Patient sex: M
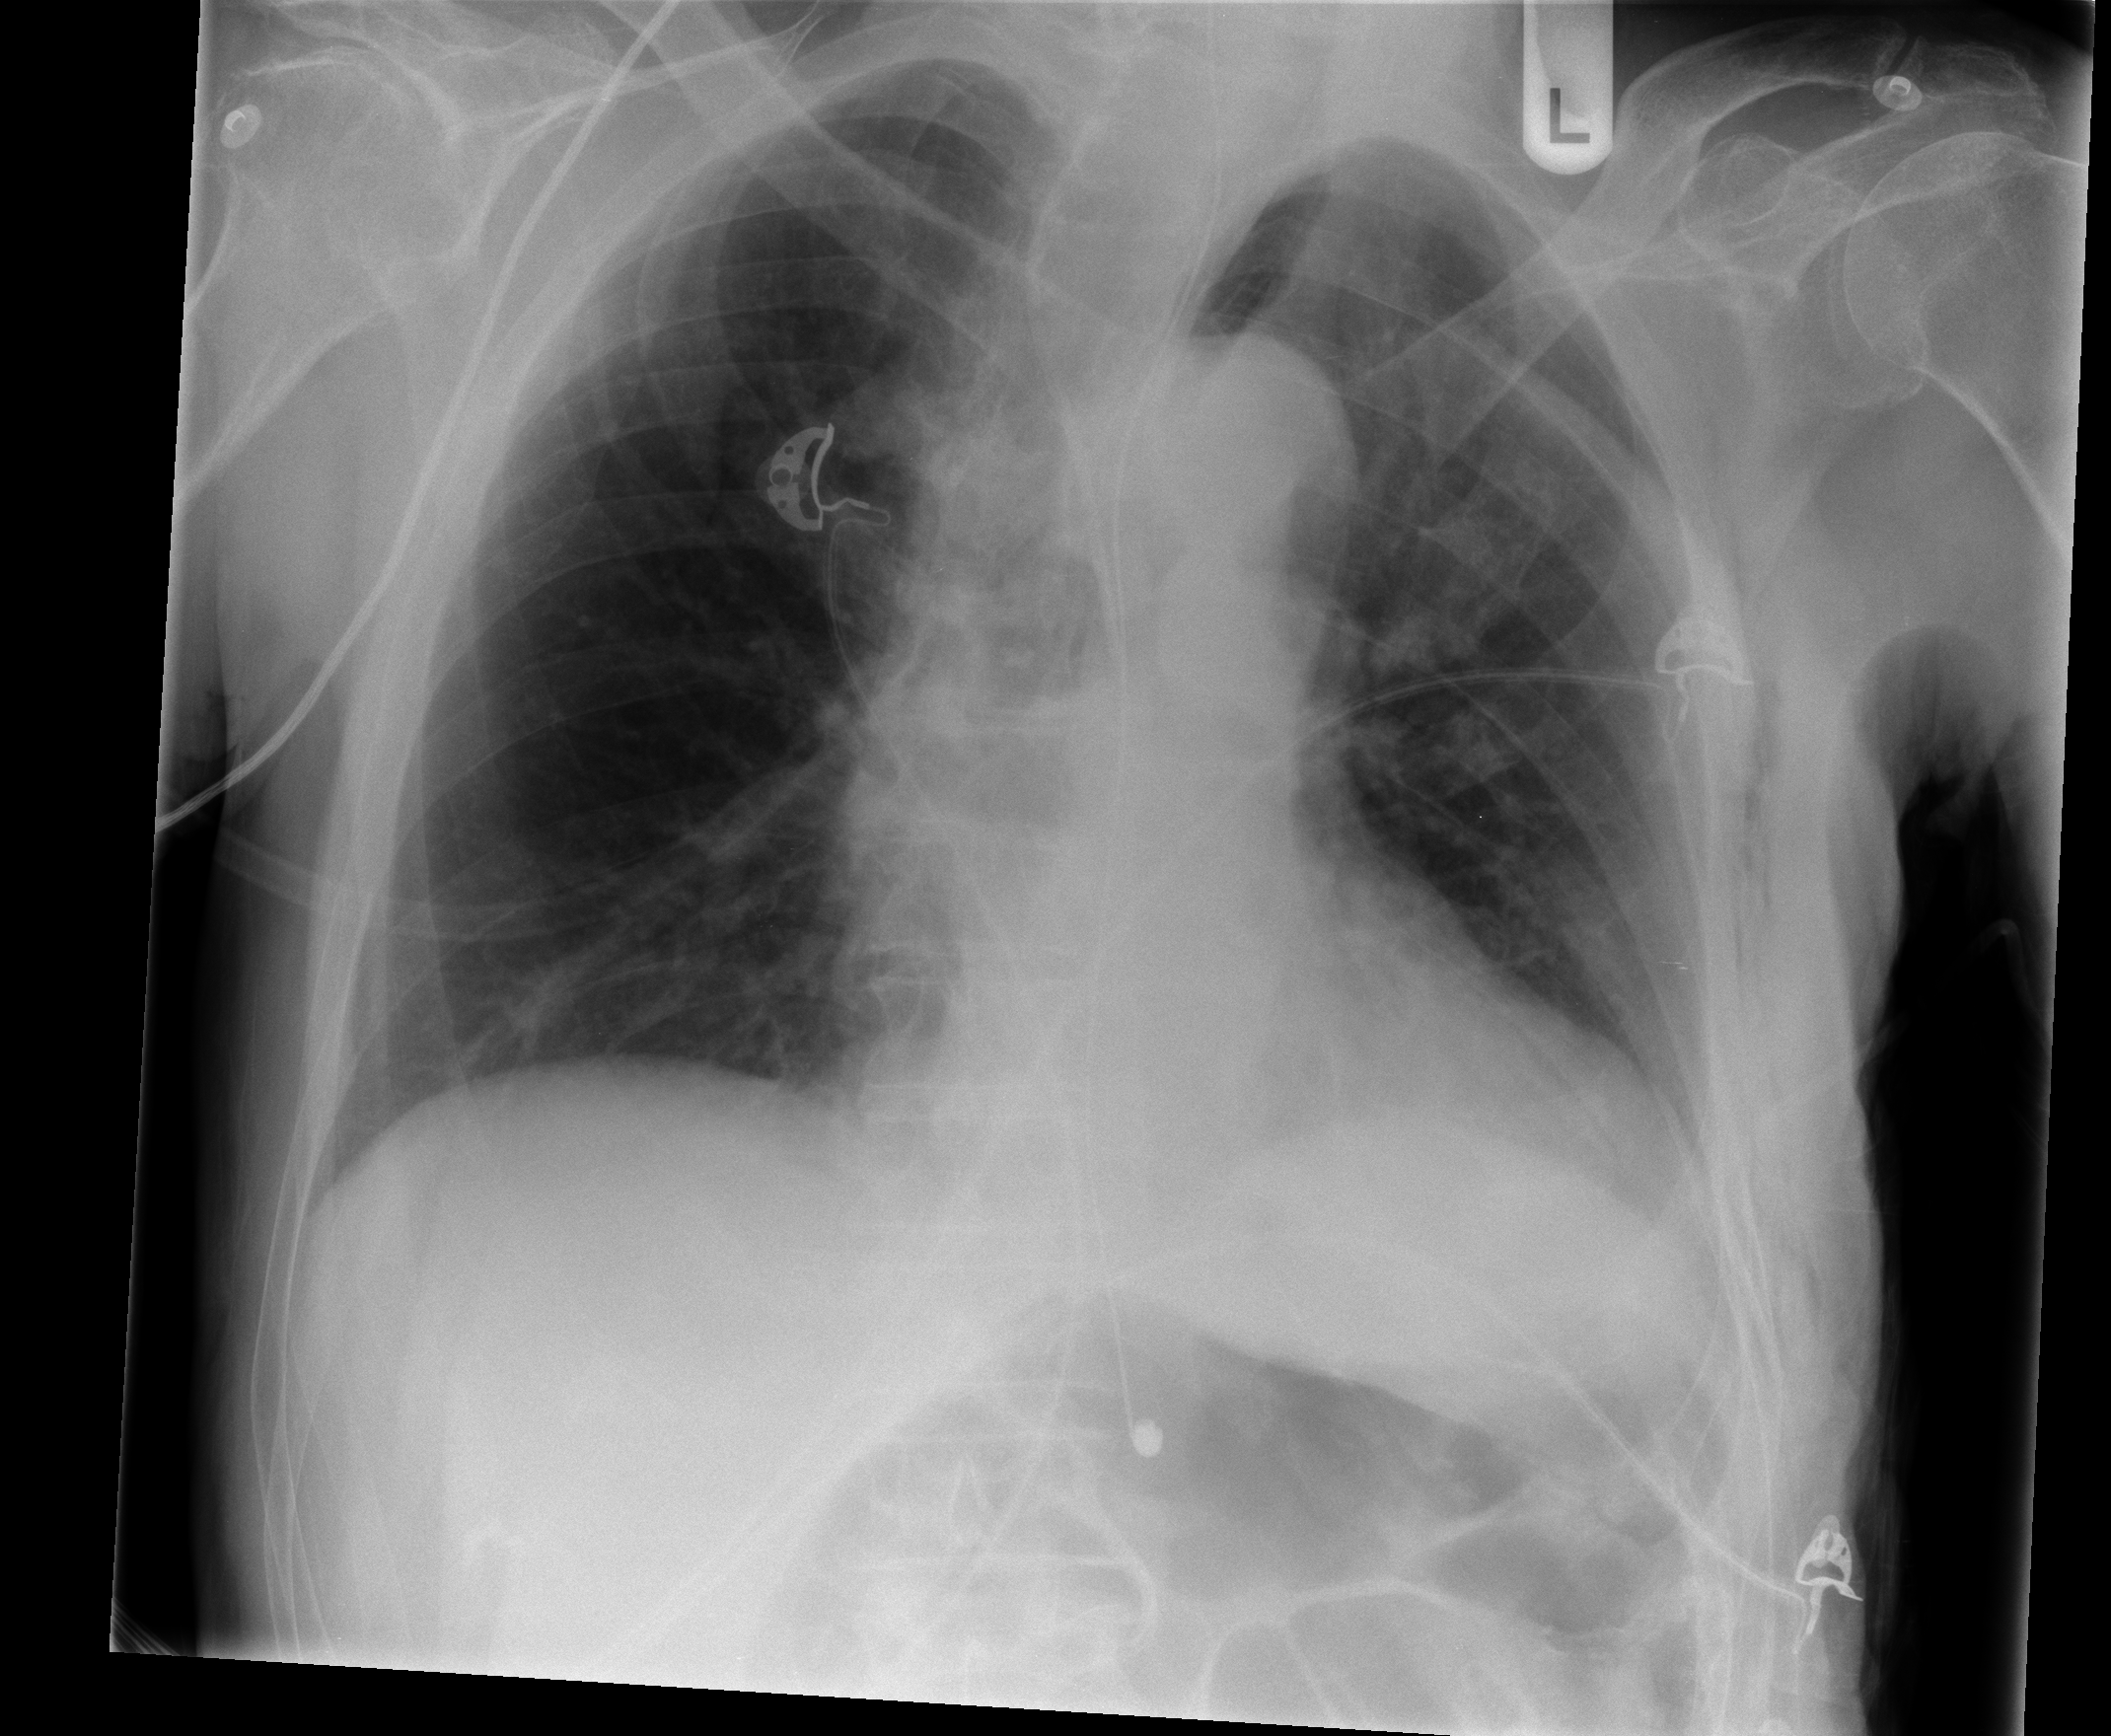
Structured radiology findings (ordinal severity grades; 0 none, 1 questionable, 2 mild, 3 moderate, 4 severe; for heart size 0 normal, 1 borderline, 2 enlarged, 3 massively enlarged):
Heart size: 0
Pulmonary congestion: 0
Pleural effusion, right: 0
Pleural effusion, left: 0
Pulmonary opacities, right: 0
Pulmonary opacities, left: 0
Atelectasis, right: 0
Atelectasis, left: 1